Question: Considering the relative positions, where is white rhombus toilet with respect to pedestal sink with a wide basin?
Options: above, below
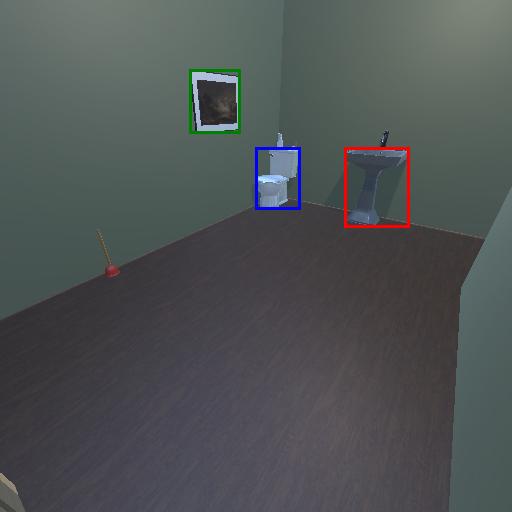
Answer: above